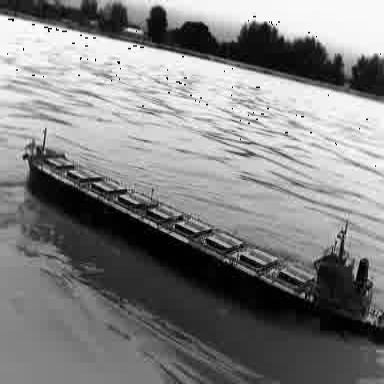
There is a liner in the infrared image.